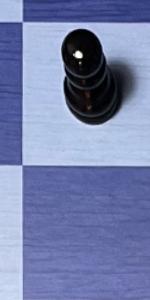
Label: Empty